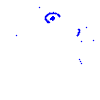
Particle: kaon